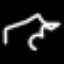
Label: squiggle